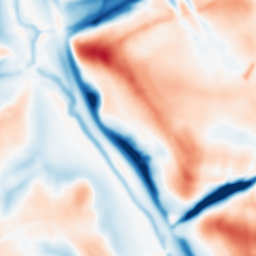
Category: multiscale
Decomposition family: dog_multiscale
Decomposition parameters: sigma_ratio: 2
n_scales: 3
base_sigma: 2
Upsampling method: quintic
Upsampling parameters: scale: 2
Upsampling scale: 2